The plot is a signal-to-image rendering of a rotating shaft's vibration measurement. Diagnose the rotating machine from this image, choosing from: normal, misalignment, unbalance, looseness.
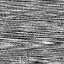
Answer: unbalance